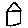
Label: house